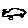
Label: car